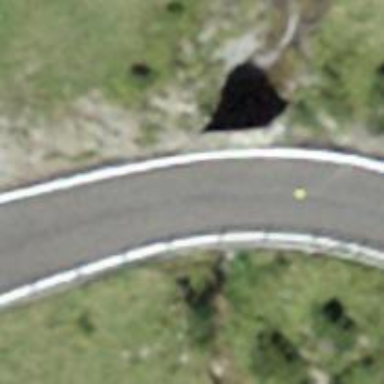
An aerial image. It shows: Culvert tunnel.